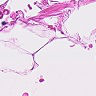
Metastatic tissue present: no